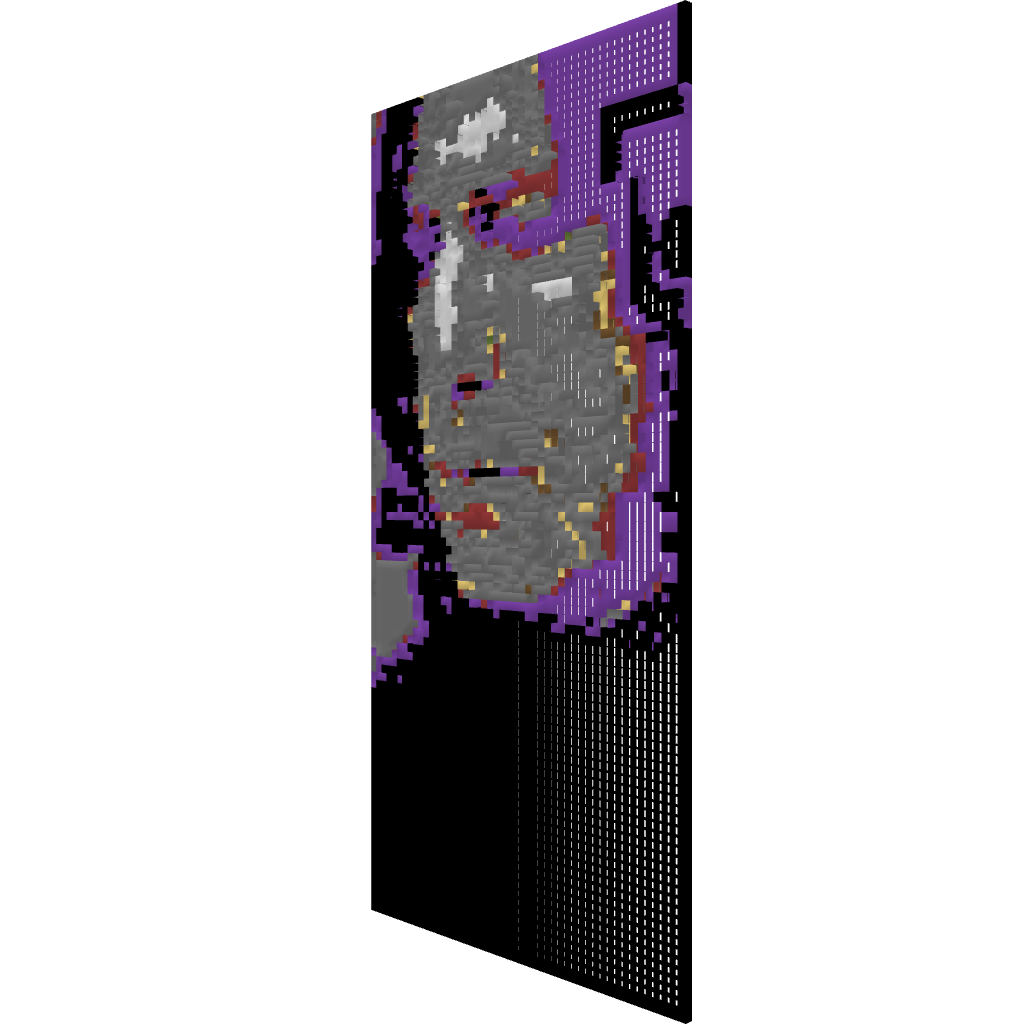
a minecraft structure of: Severus Snape from Harry Potter pixel art good quality